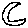
Label: moon